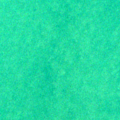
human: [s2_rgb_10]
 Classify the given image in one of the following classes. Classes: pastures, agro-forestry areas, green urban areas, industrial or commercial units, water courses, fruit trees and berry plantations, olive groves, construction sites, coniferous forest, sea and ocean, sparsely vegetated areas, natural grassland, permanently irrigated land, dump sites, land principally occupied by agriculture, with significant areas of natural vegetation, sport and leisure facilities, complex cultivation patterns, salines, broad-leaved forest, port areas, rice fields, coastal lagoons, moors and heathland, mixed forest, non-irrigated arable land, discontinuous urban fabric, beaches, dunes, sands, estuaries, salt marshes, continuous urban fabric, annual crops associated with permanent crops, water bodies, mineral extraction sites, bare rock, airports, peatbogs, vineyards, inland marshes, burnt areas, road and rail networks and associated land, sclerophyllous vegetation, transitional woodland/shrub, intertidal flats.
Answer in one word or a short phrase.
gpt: sea and ocean